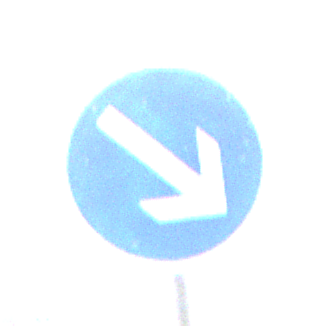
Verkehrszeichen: VorgeschriebeneVorbeifahrtRechts
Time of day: Midday
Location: Outdoor (Suburban)
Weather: Overcast
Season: NotSpecified
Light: Natural